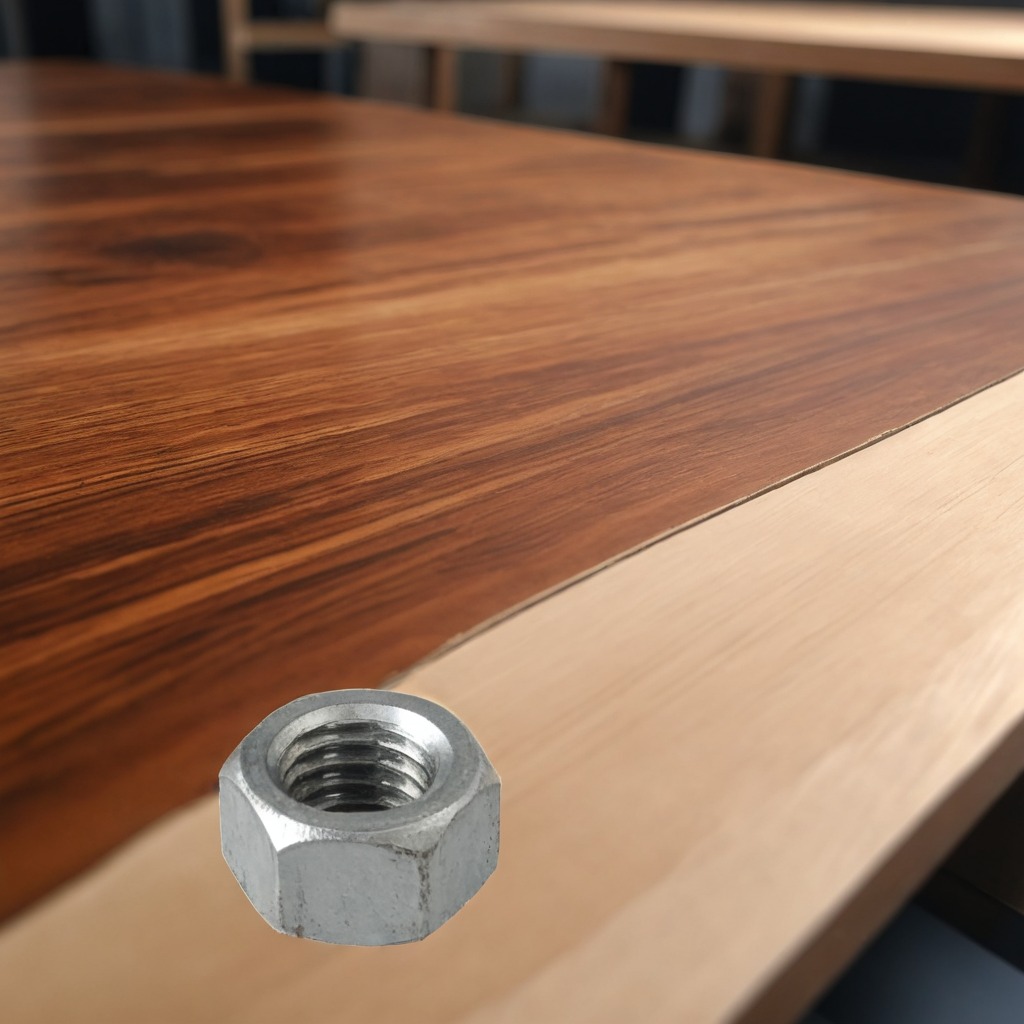
A metal nut is lying on a wooden table in a carpentry studio.